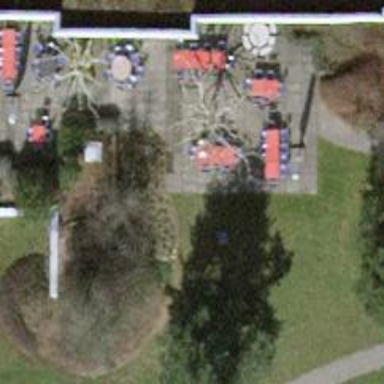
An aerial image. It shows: Outdoor seating area for leisure land.